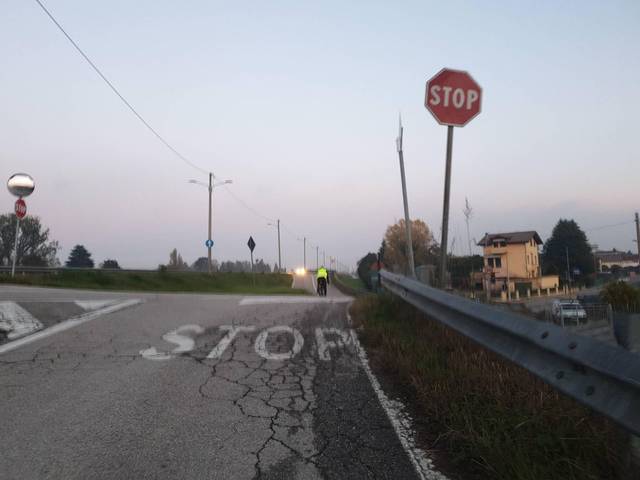
Region: Italy
Coordinates: 45.384, 11.892